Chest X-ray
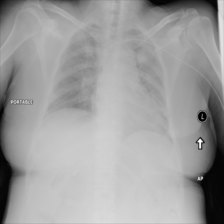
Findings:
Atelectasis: negative
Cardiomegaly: negative
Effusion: negative
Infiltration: negative
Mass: negative
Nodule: negative
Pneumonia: negative
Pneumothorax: negative
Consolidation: negative
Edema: negative
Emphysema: negative
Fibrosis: negative
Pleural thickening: negative
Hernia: negative